Question: Is there a way to set the range of allowable selections in a UIPickerView?
I have a UIPickerView with 2 components each representing a musical note value. One is the lower note. One is the upper note. I want to ensure that the user doesn't make the upper note lower than the lower one and vice versa. Make sense? I'd prefer not to have to update the picker values each time either value changes. Any thoughts?

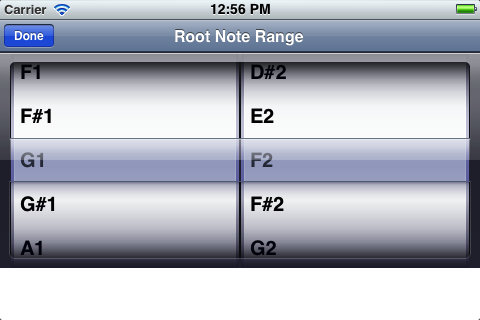
Answer: You could just check it in the didSelectRow method and revert if necessary. You'll need to store the row in a property.
'''
-(void)pickerView:(UIPickerView *)pickerView didSelectRow:(NSInteger)row inComponent:(NSInteger)component
{
//pseudocode
if(RowIsIllegalTest)
{
//[pickerViewOne selectRow:pickerViewRow inComponent:(what component is it in?) animated:YES]
}
else
{
//update the row for next time around
self.pickerViewRow = row;
}
return;
'''
}
edit: you'll also need to keep the stored pickerView rows seperate